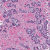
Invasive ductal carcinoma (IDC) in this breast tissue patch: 1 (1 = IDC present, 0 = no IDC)